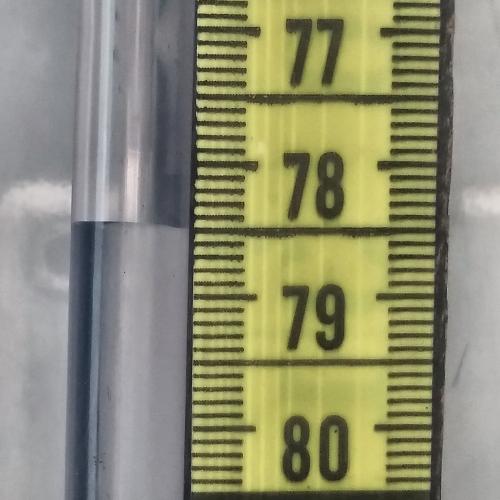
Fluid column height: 78.5 cm